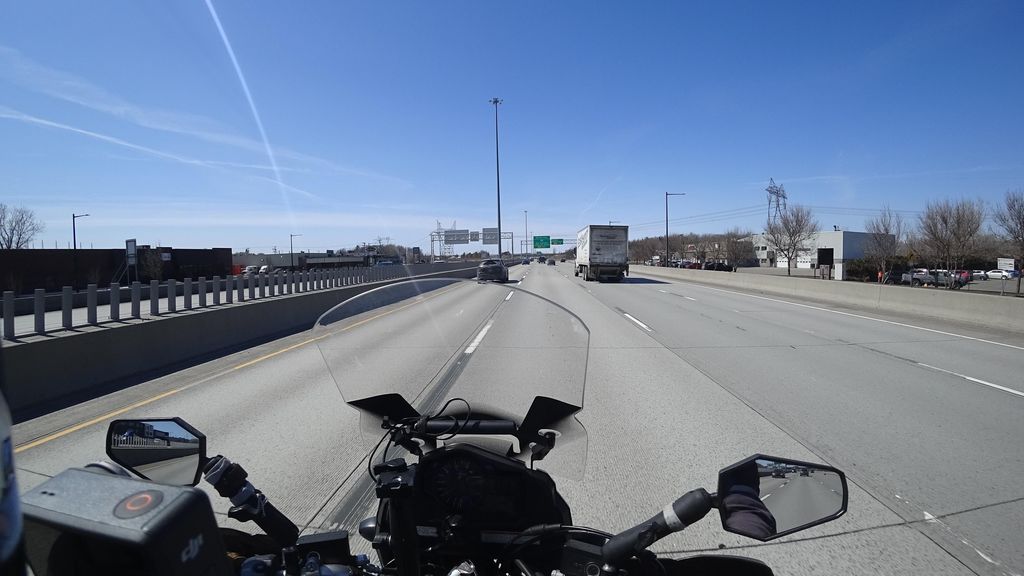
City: quebec_city